Question: i have tried almost everything I could. I have a web app in ASP.net with c#. I am fetching data from the database tables and adding it to dataset. Then I set this dataset as the source to the report. My code is as following.
'''
con.ConnectionString = ConfigurationManager.ConnectionStrings["familyConnectionString"].ConnectionString;
SqlDataAdapter sda = new SqlDataAdapter("select uid, member_name, gender, dob from family where uid='"+uid+"'", con);
DataSet1 myds = new DataSet1();
sda.Fill(myds, "family");
SqlDataAdapter sda1 = new SqlDataAdapter("select id from birth_certificates where p_id='"+uid+"'", con);
sda1.Fill(myds, "birth_certificates");
ReportDocument rpt = new ReportDocument();
rpt.Load(Server.MapPath("birth_certi_report.rpt"));
rpt.Refresh();
rpt.SetDataSource(myds);
rpt.SetDatabaseLogon("","",@".\sqlexpress","project2");
CrystalReportViewer1.ReportSource = rpt;
CrystalReportViewer1.DataBind();
CrystalReportViewer1.Visible = true;
CrystalReportViewer1.RefreshReport();
'''
I am using integrated security so I left username and password blank. Please help.

Please Note that the above code is written inside a DropDown_selectedIndexChanged() event. I tried adding it to the page_load but it didn't work.
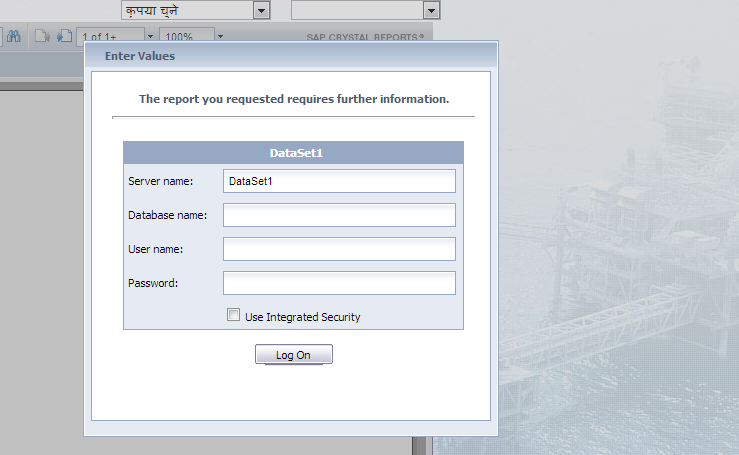
Answer: If you are not worried about authentication ,then do it this way.Create an instance of your crystal report and set its data source.Thats all you need to do and it works.
*Make sure the crystal report is within your solution.
'''
con.ConnectionString = ConfigurationManager.ConnectionStrings["familyConnectionString"].ConnectionString;
// the magic
birth_certi_report myreport = new birth_certi_report();
DataSet1 myds = new DataSet1();
SqlDataAdapter sda1 = new SqlDataAdapter("select id from birth_certificates where p_id='"+uid+"'", con);
sda1.Fill(myds, "birth_certificates");
myreport.SetDataSource(myds);
crystalReportViewer1.ReportSource = myreport;
'''